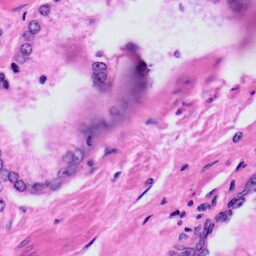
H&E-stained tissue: Prostate